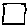
Label: square